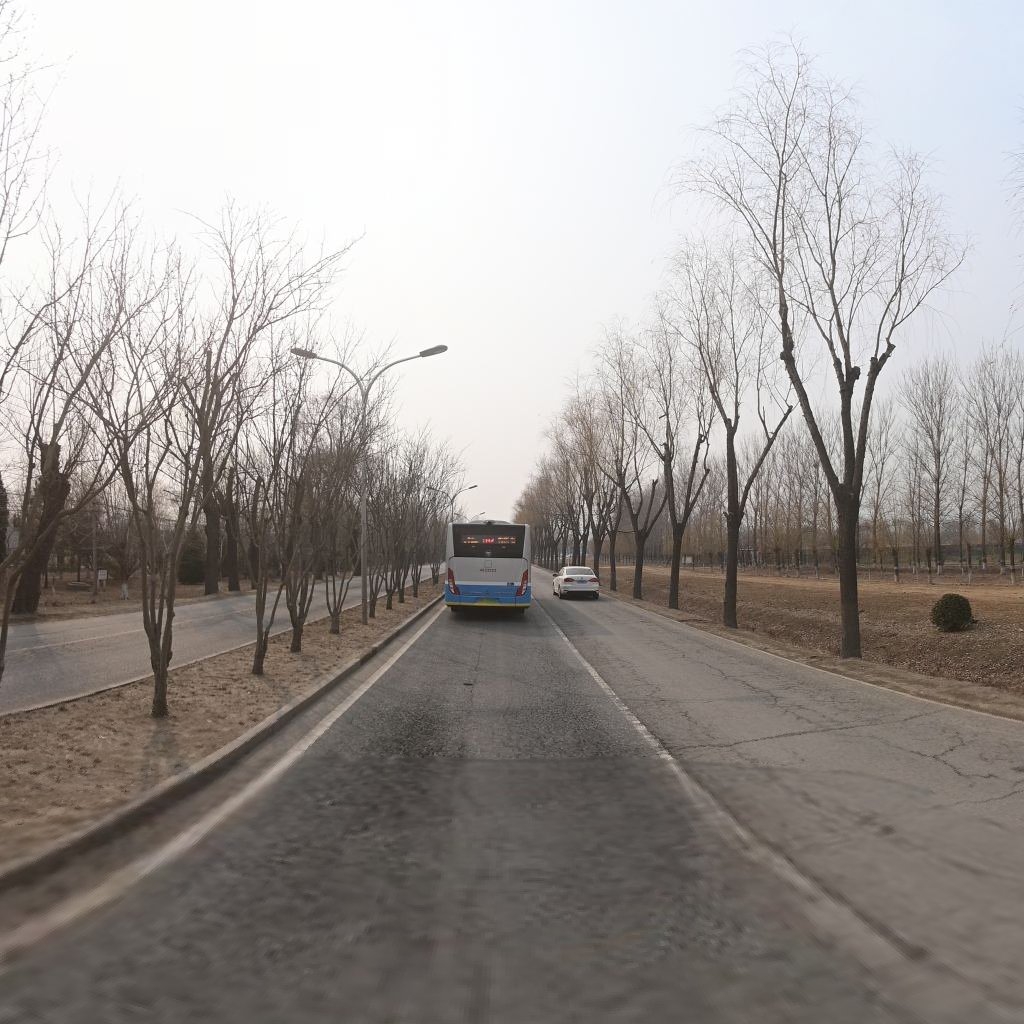
Region: Haidian
Road damage annotations: alligator crack